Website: walmart
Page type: account-selection
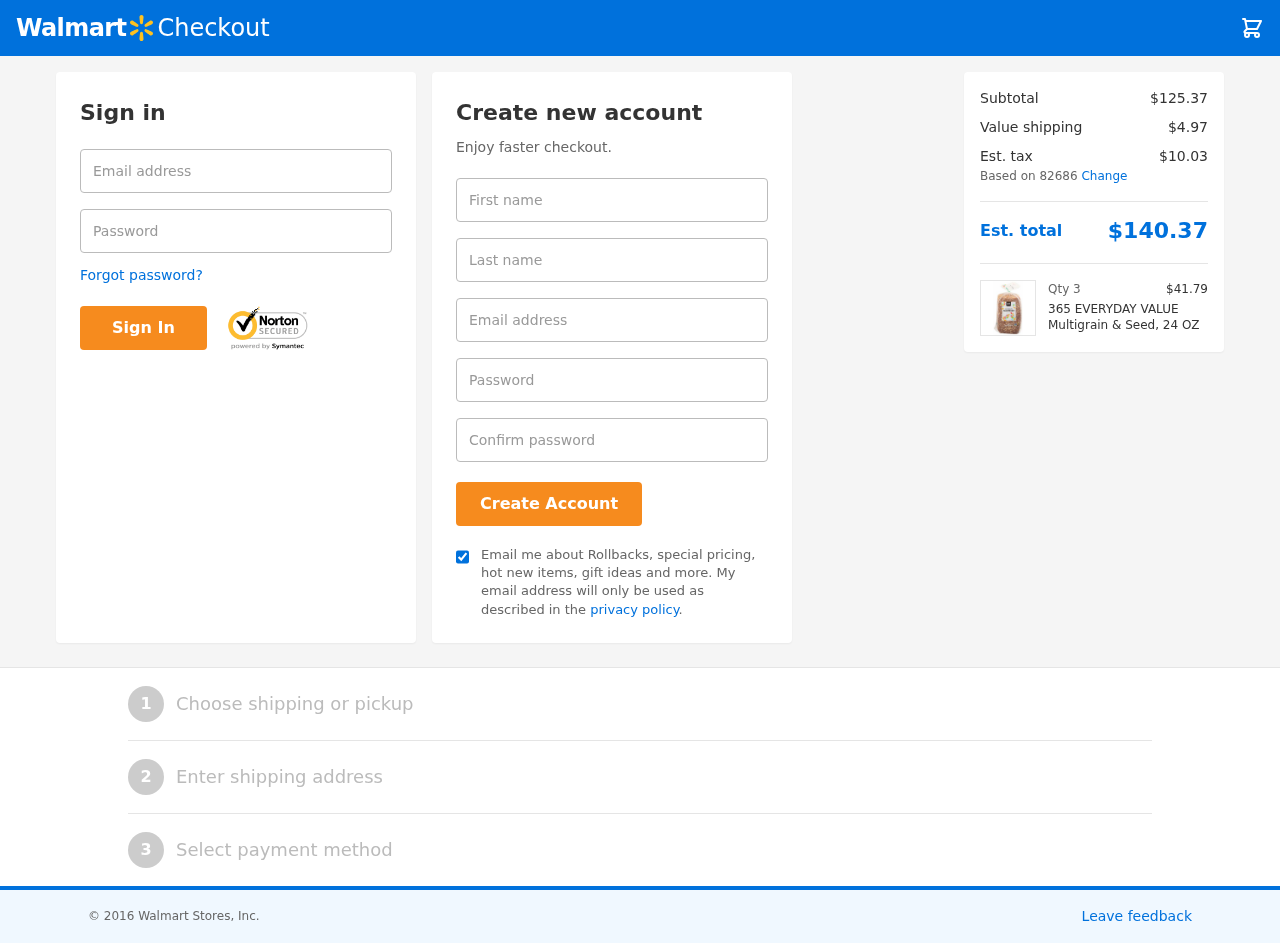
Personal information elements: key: PII_EMAIL
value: linda_griffith@gmail.com
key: PII_FIRSTNAME
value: Linda
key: PII_LASTNAME
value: Griffith
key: PII_LOGIN_USERNAME
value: linda.griffith
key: PII_POSTCODE
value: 82686
Product elements: key: PRODUCT1_NAME
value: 365 EVERYDAY VALUE Multigrain & Seed, 24 OZ
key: PRODUCT1_PRICE
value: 41.79
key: PRODUCT1_QUANTITY
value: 3
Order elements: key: ORDER_SUBTOTAL
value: $125.37
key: ORDER_SHIPPING_COST
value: $4.97
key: ORDER_TAX
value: $10.03
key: ORDER_TOTAL
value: $140.37